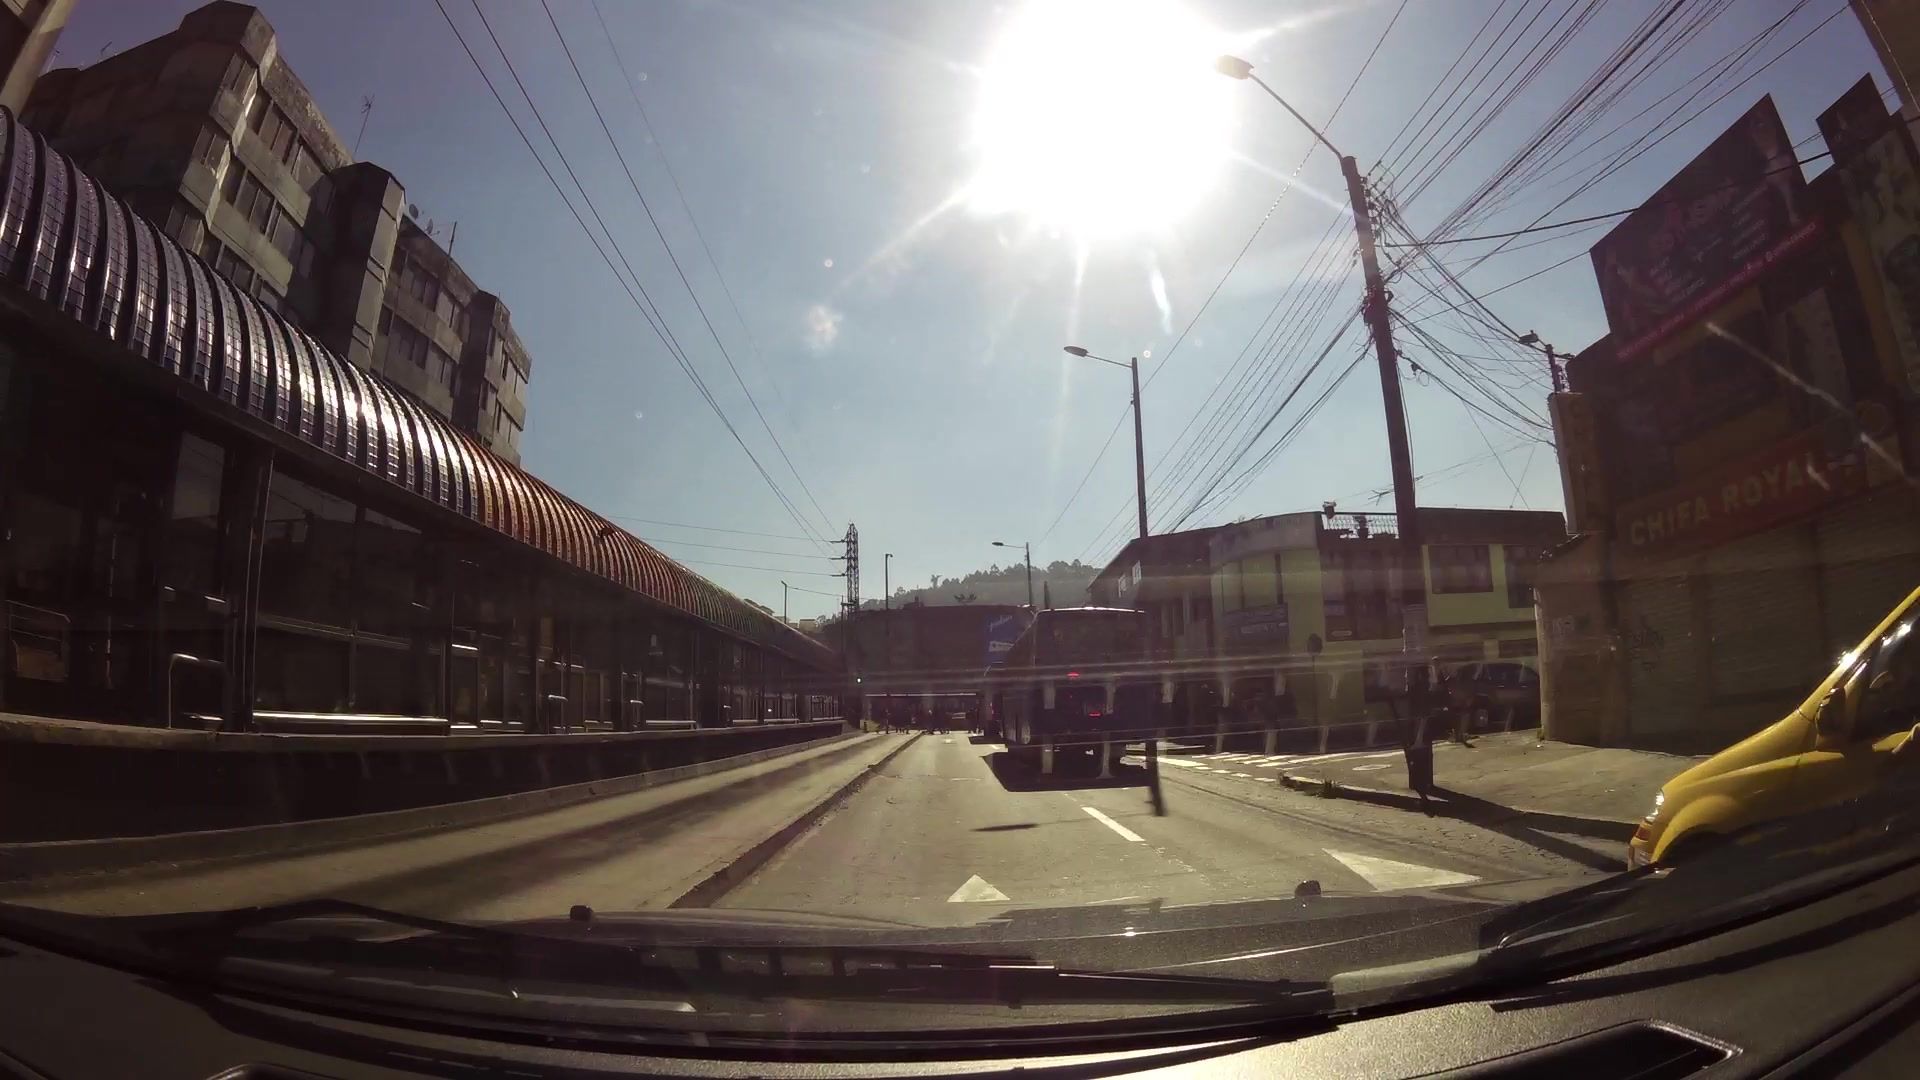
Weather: clear
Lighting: day
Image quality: good
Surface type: driving surface
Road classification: primary
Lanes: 2
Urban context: urban centre
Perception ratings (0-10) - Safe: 0.93, Lively: 5.24, Beautiful: 2.95, Boring: 4.22, Depressing: 8.45, Wealthy: 0.57